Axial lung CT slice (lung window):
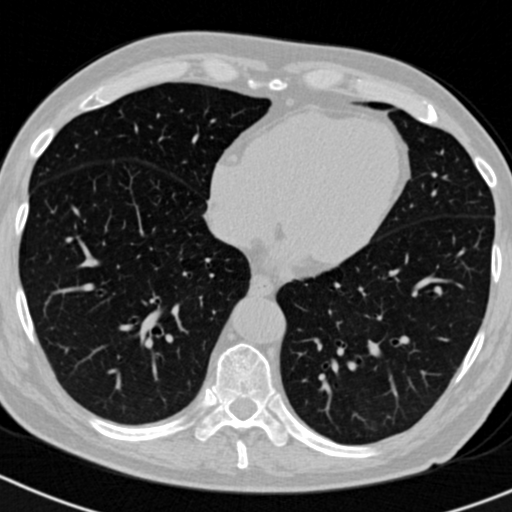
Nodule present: no